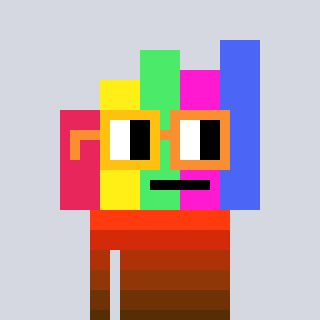
a pixel art character with square yellow and orange glasses, a bar chart-shaped head and a orange-colored body on a cool background